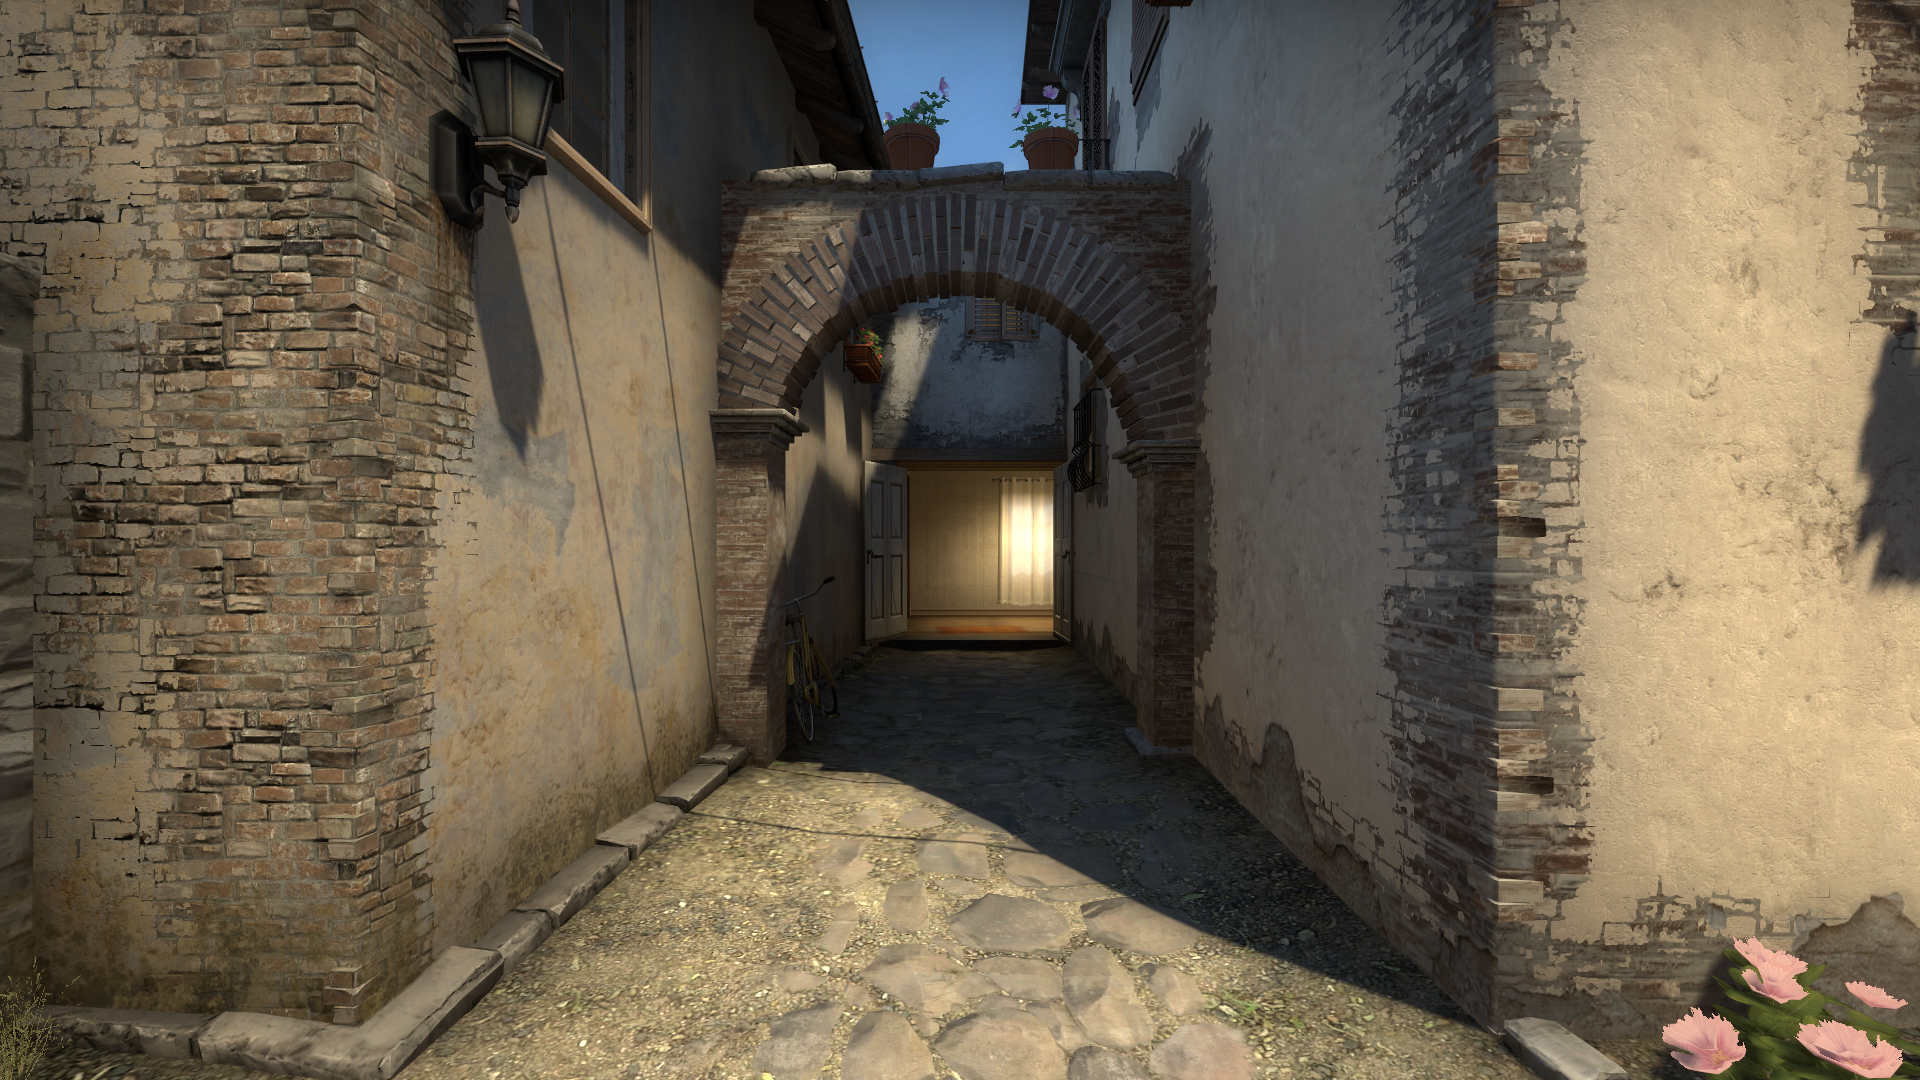
Map: de_inferno